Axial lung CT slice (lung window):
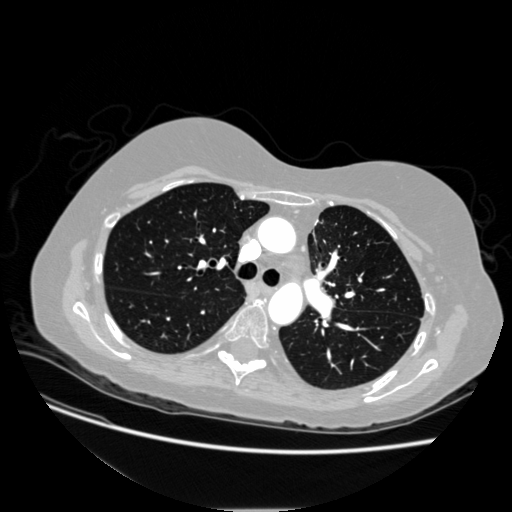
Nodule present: no